Interaction volume radius: 10 \u00c5
Interaction volume height: 15 \u00c5
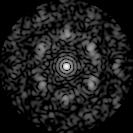
Disorder parameter: 0.6577